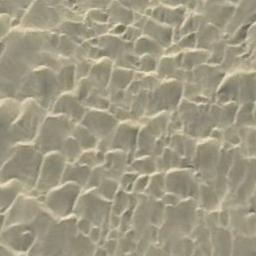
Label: desert